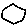
Label: hexagon